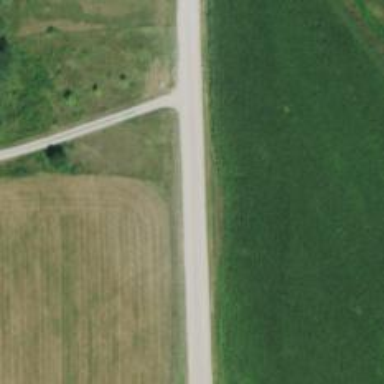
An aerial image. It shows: Unclassified road.